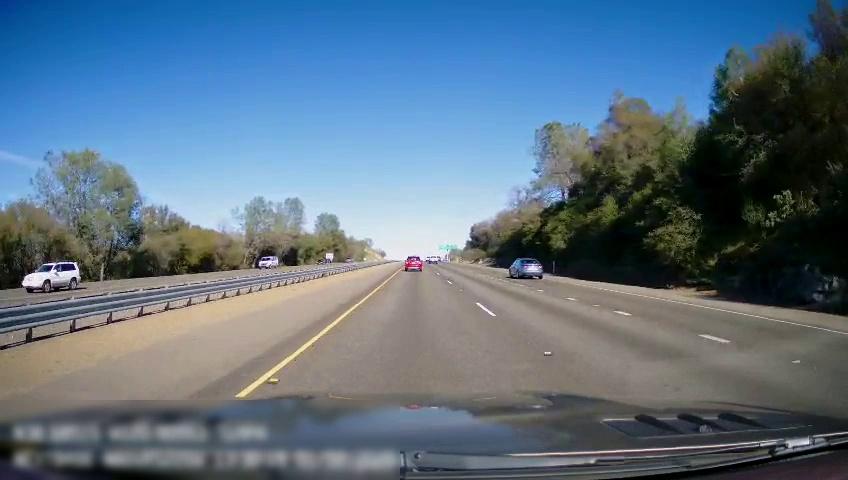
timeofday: Day
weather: Sunny
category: Drivable Space
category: Drivable Space
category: Vehicles | SUV
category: Vehicles | SUV
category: Vehicles | Car
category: Vehicles | Car
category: Lanes | Current Lane
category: Lanes | Current Lane
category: Lanes | Alternate Lane
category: Lanes | Alternate Lane
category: Traffic | Signs